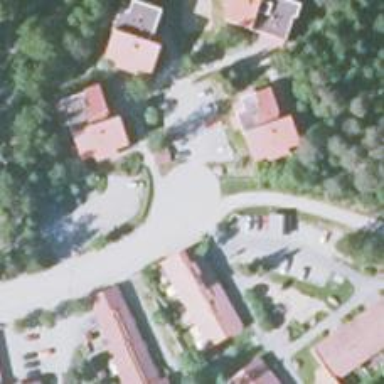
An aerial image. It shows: Residential road with asphalt surface and cycle track.